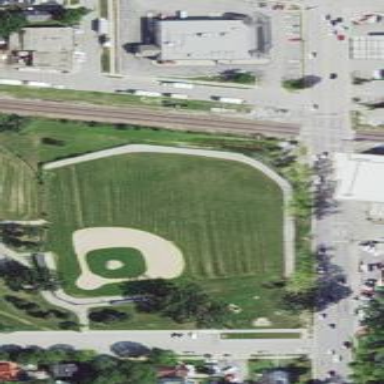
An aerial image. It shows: Baseball pitch for leisure land.